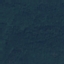
Land use / land cover class: Forest